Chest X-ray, AP view. Patient: 68 years old, sex F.
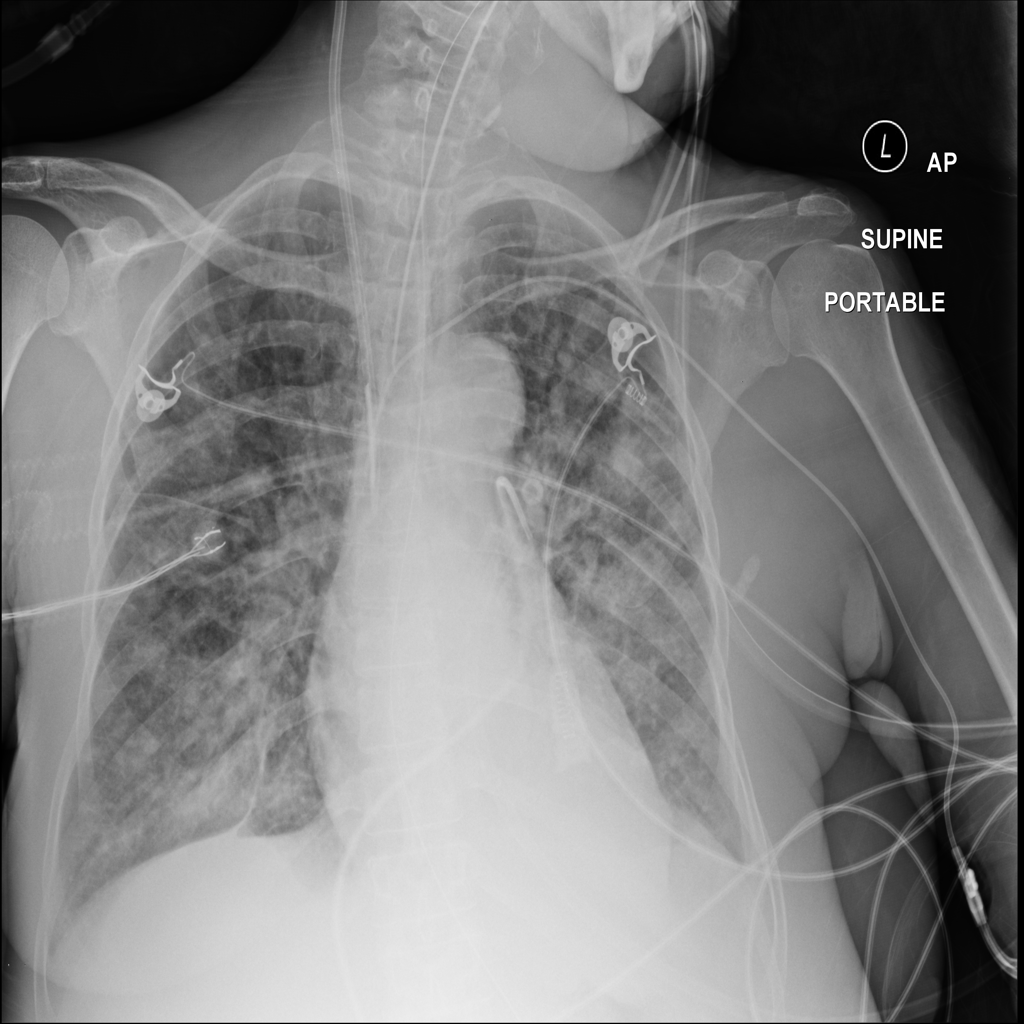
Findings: Atelectasis, Infiltration